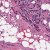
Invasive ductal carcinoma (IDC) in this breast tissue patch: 0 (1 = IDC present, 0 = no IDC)